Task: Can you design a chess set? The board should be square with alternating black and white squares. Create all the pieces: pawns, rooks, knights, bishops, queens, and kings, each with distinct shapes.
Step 5450:
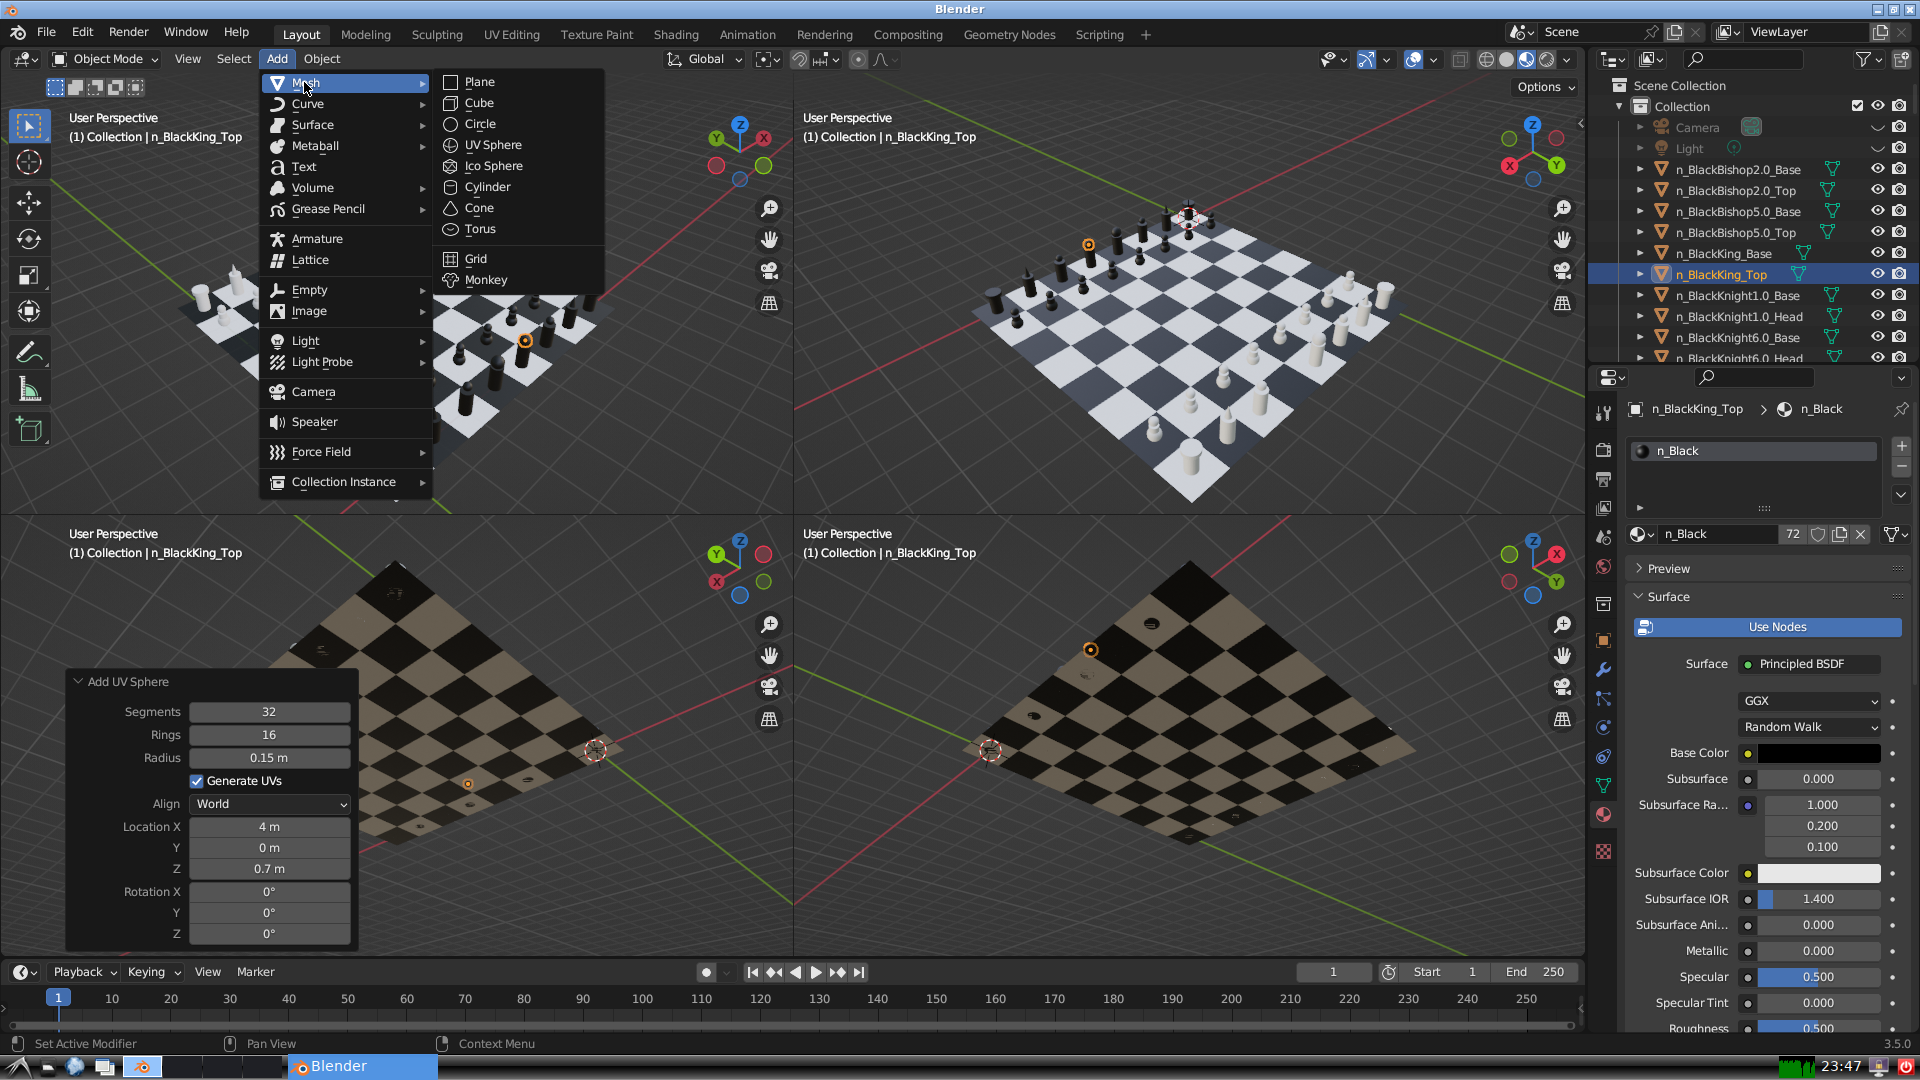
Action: {"mouse_move": [499, 101]}